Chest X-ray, AP view. Patient: 51 years old, sex F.
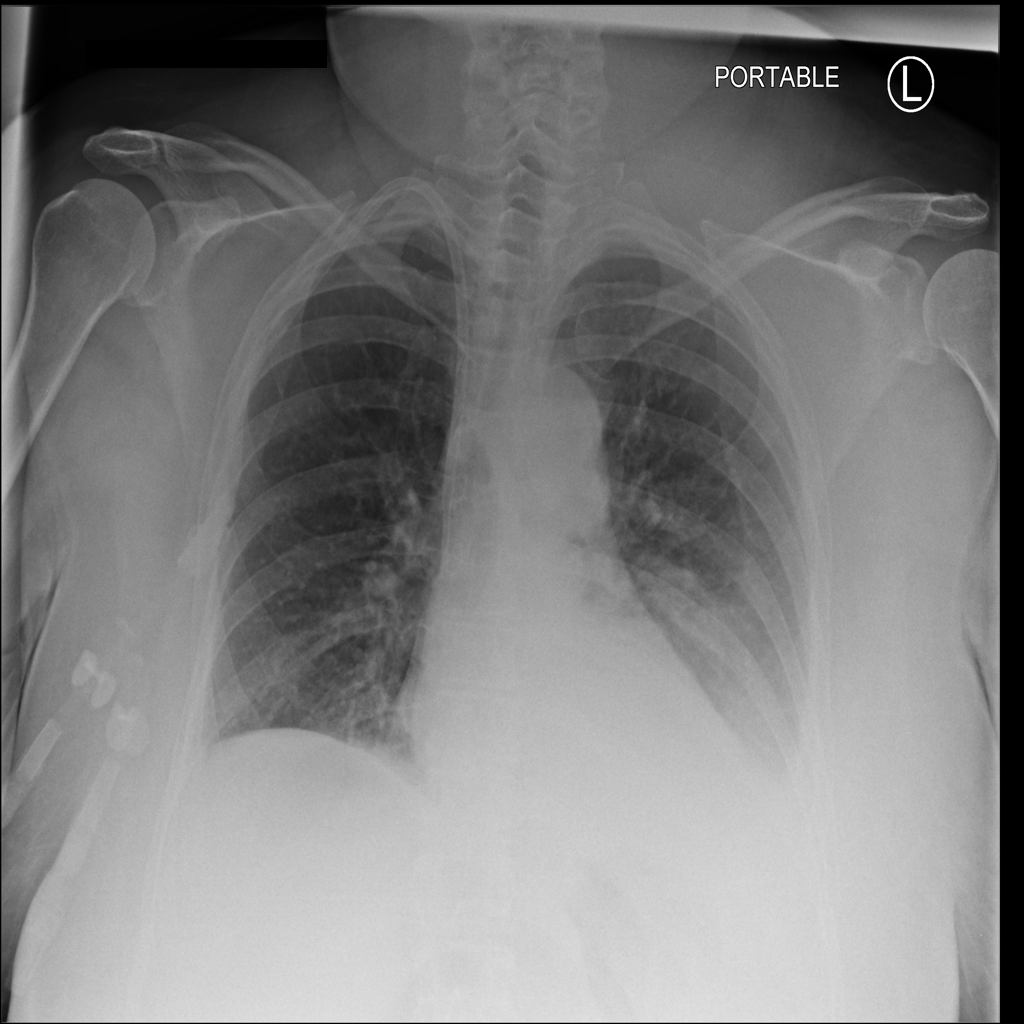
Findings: Effusion, Infiltration